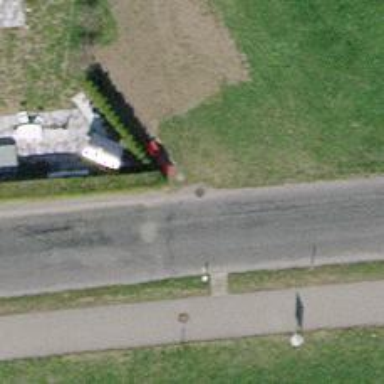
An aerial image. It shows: Red bench.